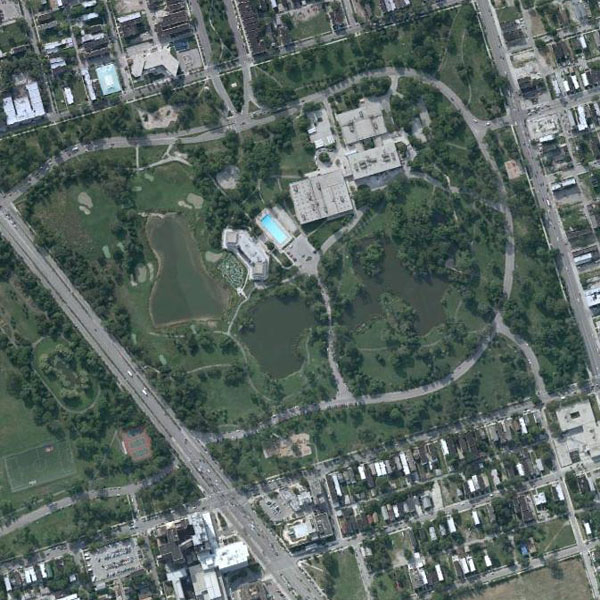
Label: Park